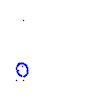
Particle: proton